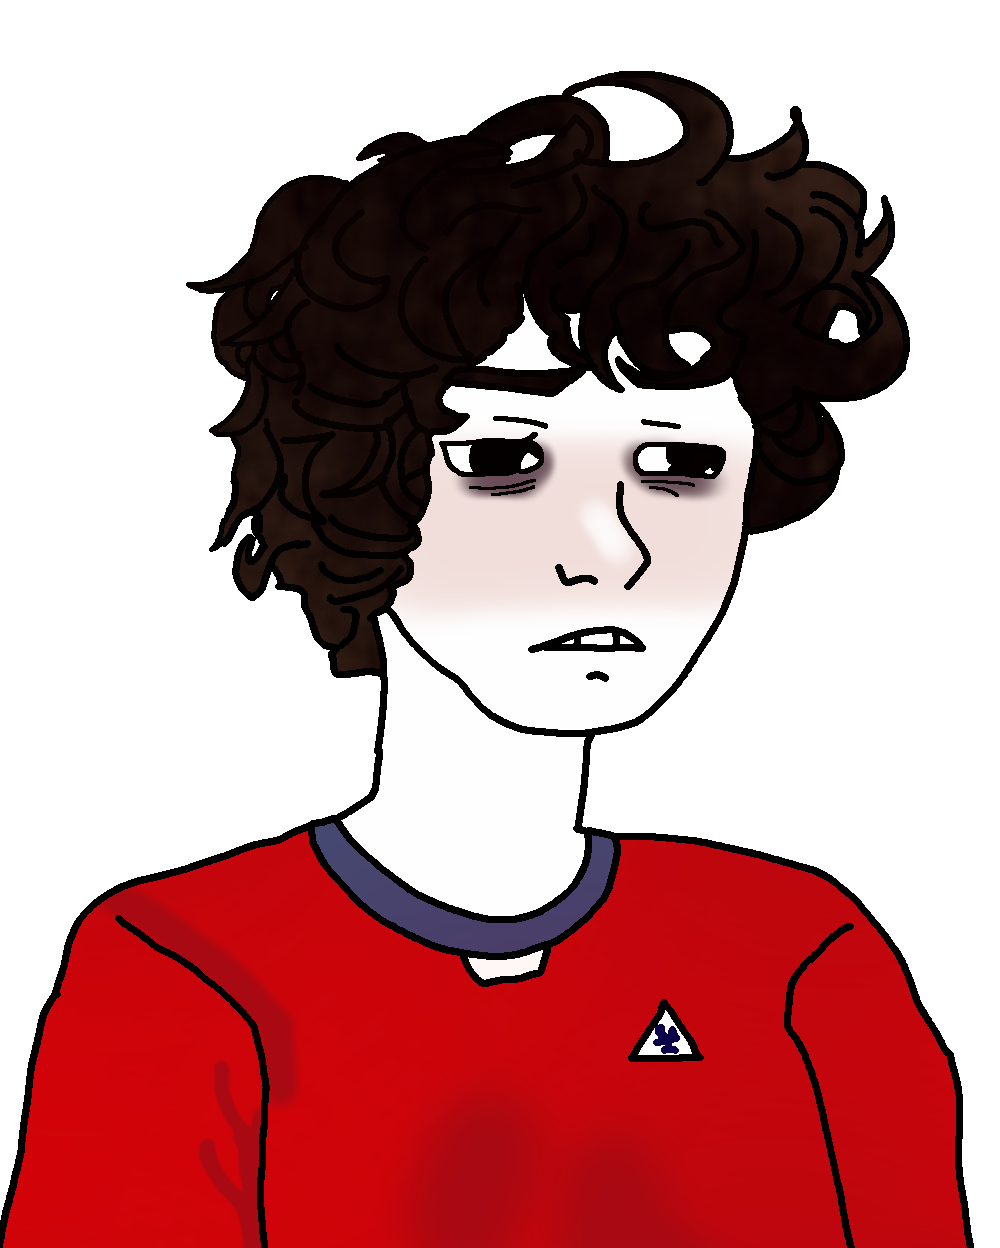
Label: 5_Twinkjak